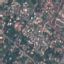
Land use / land cover: Residential